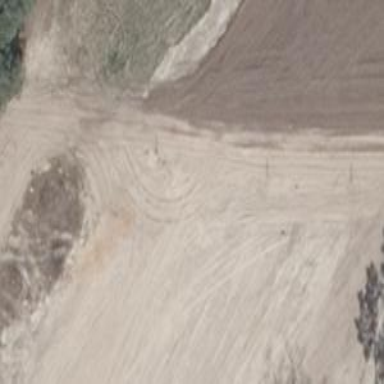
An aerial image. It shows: Gravel track with grade3 tracktype.